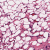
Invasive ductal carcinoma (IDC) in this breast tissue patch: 1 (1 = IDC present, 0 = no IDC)